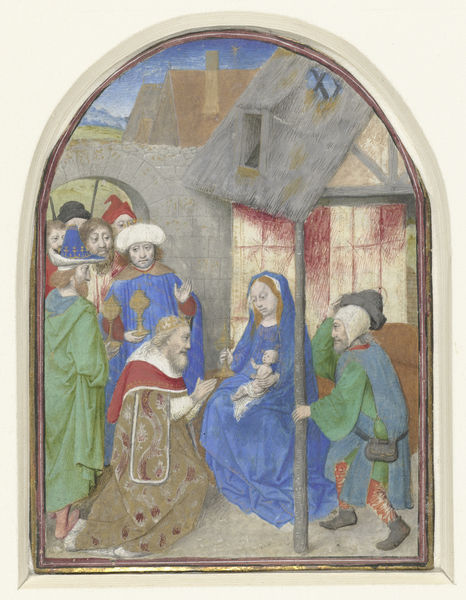
Titel: De aanbidding der koningen
Künstler: Simon Marmion
Standort: Amsterdam
Institution: Rijksmuseum
Schlagwörter: arch, blue, people, pope, red, religious, window, gold, brown, family, jesus, medieval, stable, baby, cups, maria, joseph, mary, mural, middle ages, nativity, three wise men, gifts, kings, magi, 창문